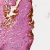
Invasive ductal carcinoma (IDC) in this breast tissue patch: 0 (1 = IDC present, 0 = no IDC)